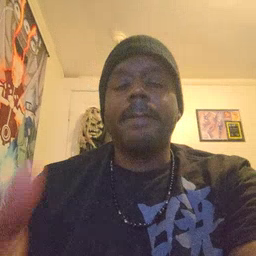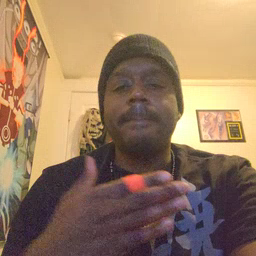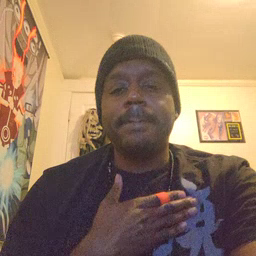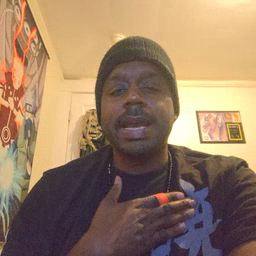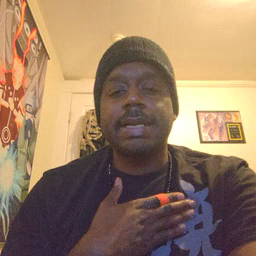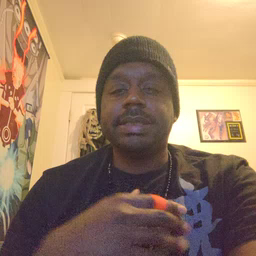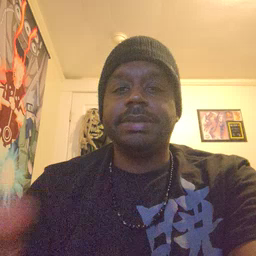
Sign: minemy